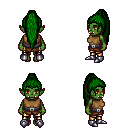
a pixel art fantasy rpg character, female body template, orc, green skin, leather chest armor, gold greaves, green extra-long topknot hairstyle, metal boots, four views (front, back, left, right), 2x2 character sprite sheet, small pixel art, hard edges, no anti-aliasing